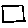
Label: square